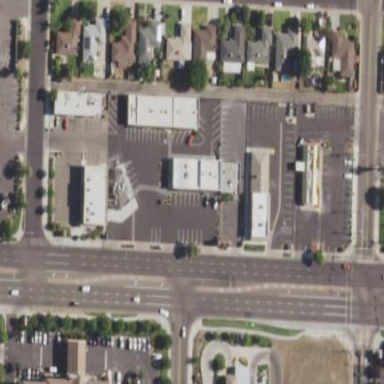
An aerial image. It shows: Commercial area.